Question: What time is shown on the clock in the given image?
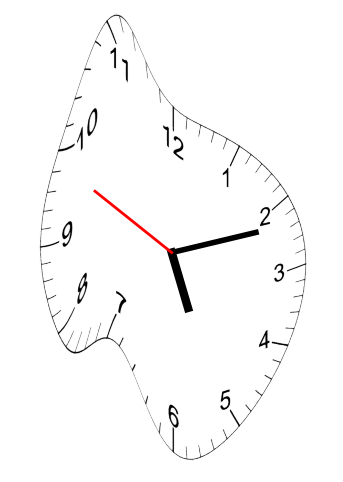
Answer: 05:11:49